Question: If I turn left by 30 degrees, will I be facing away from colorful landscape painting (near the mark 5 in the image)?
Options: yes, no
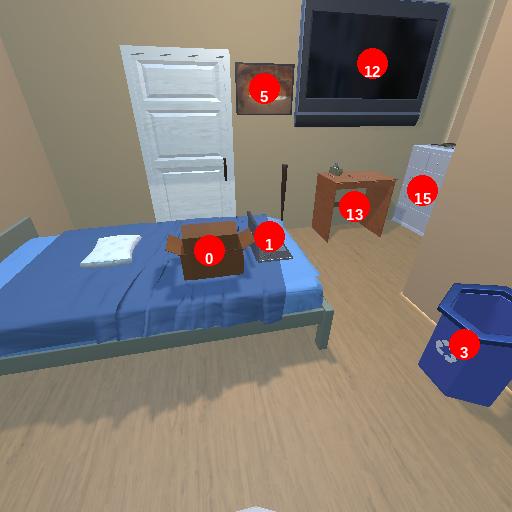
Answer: yes